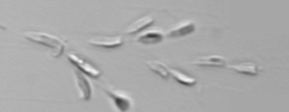
Label: Dinobryon